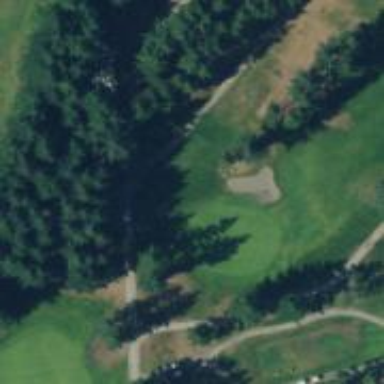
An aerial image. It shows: View of golf hole.